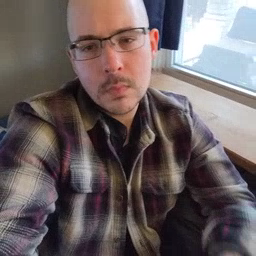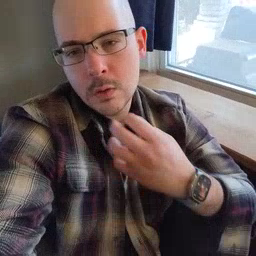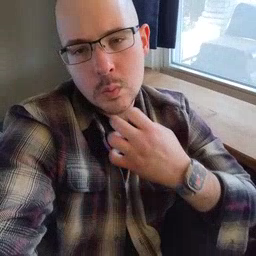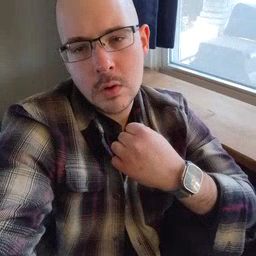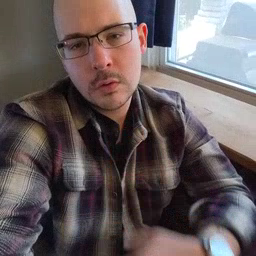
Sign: underwear